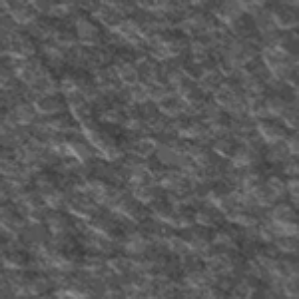
Label: frost